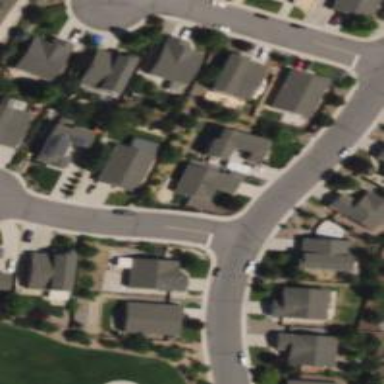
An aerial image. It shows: Residential road with asphalt surface and separate sidewalk.